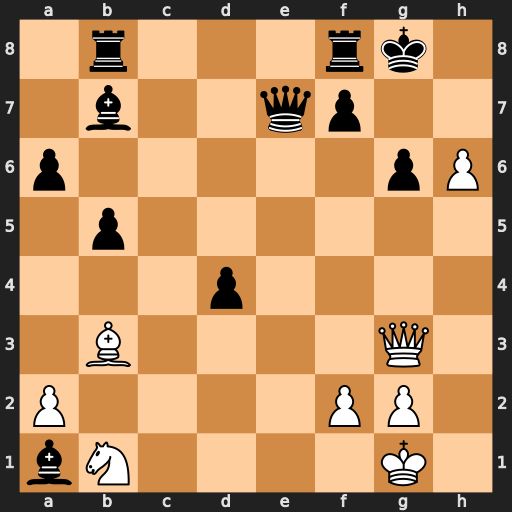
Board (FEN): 1r3rk1/1b2qp2/p5pP/1p6/3p4/1B4Q1/P4PP1/bN4K1
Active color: w
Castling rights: -
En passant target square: -
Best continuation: Qxg6+ Kh8 Qg7#